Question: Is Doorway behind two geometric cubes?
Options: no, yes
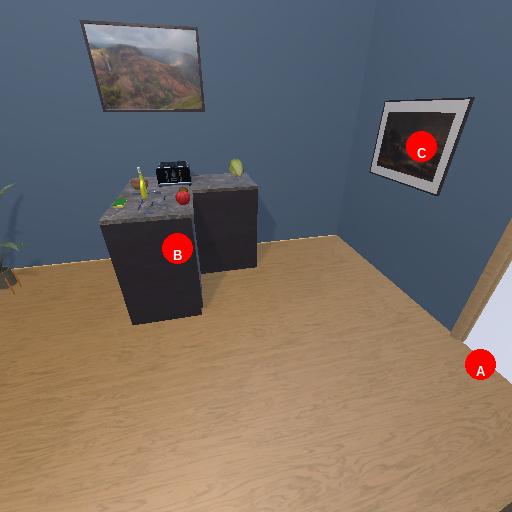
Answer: no